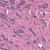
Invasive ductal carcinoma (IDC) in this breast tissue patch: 1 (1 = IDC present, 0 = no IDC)